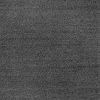
Atmospheric dust classification: dusty